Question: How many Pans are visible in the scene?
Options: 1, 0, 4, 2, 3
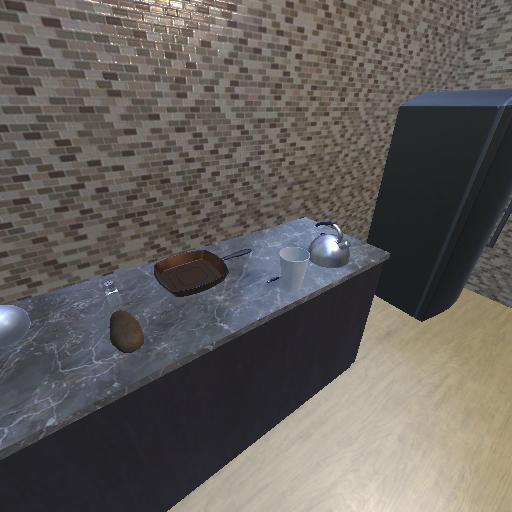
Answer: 1